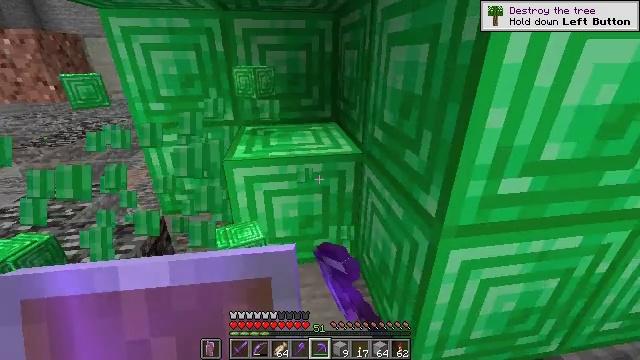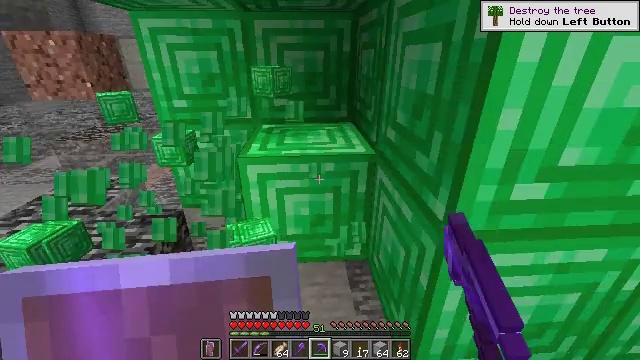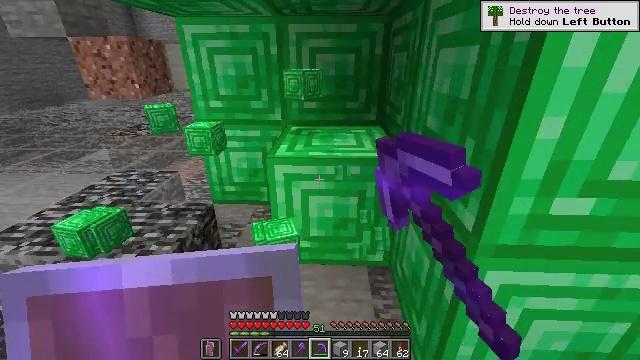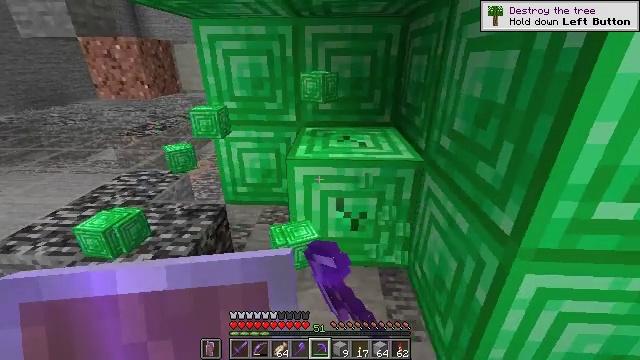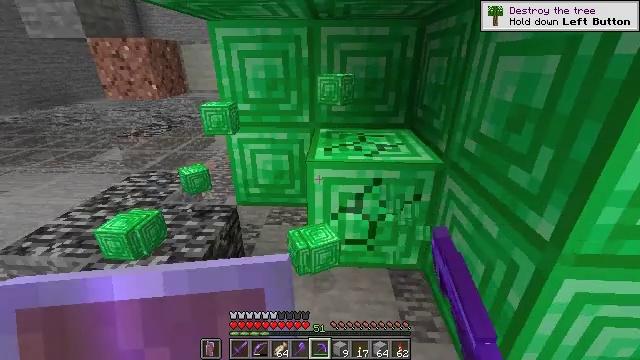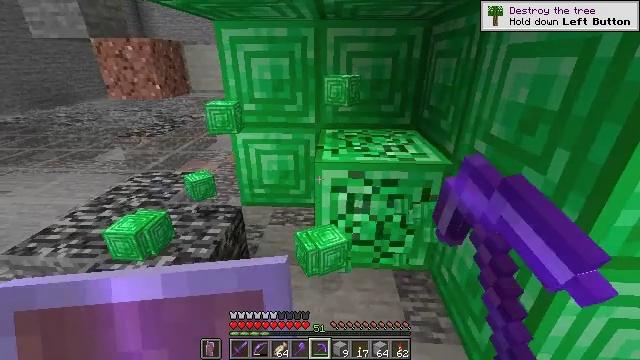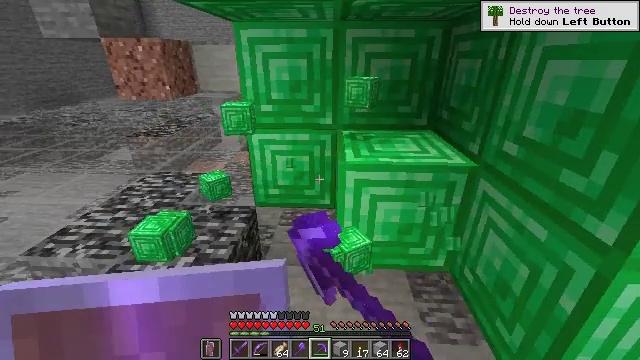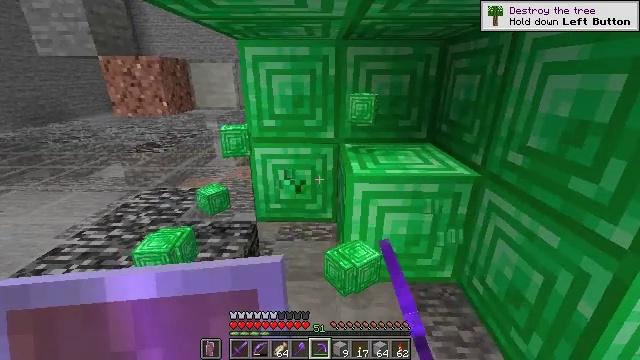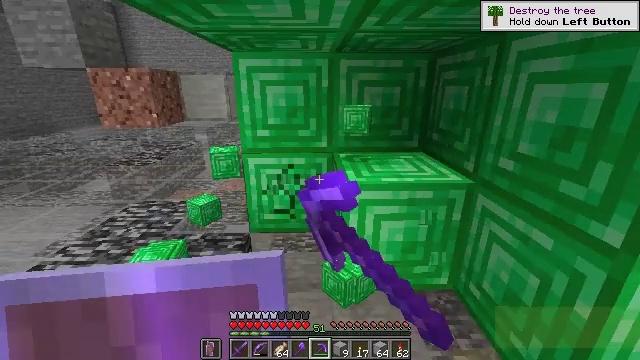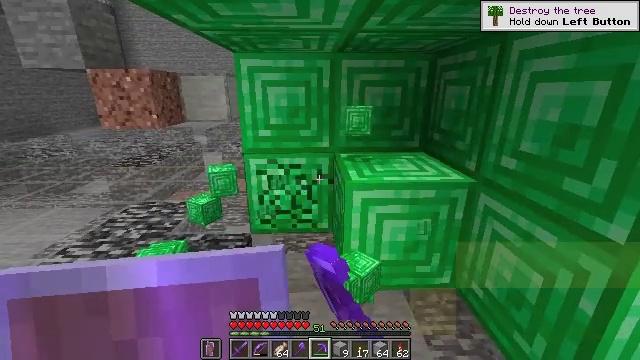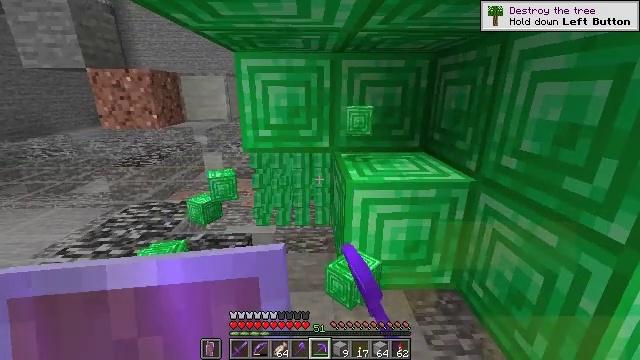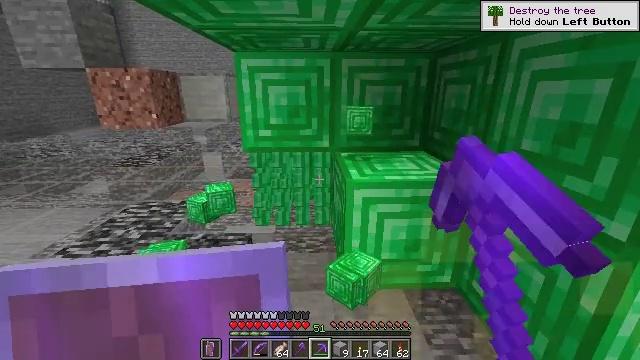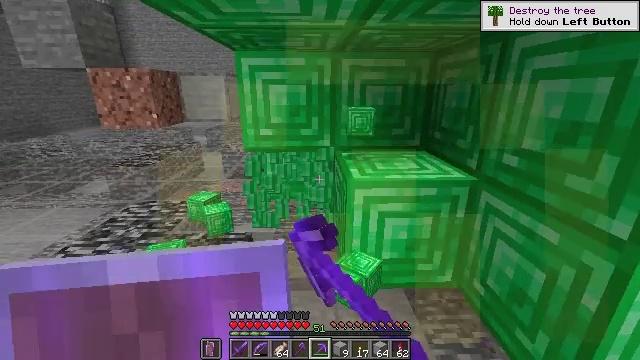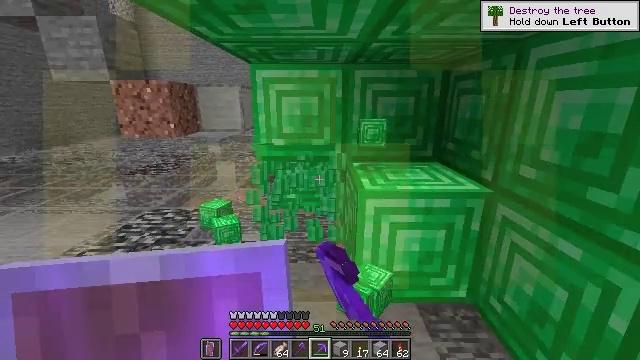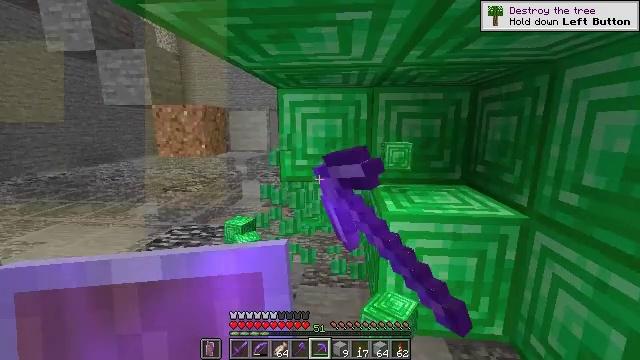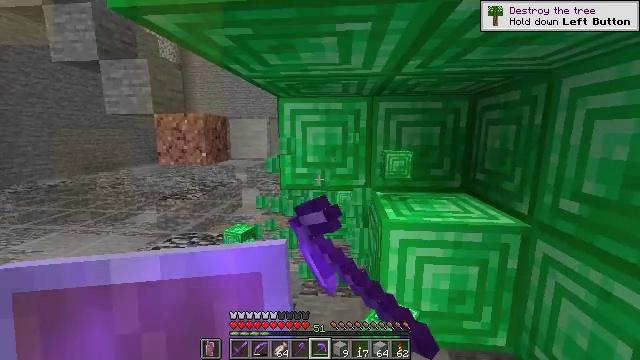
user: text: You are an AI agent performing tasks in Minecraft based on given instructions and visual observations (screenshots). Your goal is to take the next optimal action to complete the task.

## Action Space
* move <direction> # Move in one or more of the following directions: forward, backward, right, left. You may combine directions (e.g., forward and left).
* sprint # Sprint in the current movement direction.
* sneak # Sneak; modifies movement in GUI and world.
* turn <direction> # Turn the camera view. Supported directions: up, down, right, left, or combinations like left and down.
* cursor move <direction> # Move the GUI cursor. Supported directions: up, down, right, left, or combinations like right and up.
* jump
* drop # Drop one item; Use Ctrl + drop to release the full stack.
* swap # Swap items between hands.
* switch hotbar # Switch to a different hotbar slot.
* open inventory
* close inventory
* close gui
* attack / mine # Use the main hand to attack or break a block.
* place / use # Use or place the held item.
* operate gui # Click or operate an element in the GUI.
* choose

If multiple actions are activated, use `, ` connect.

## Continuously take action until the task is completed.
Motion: motion action
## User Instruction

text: Mine the emerald block.
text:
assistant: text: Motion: turn left, attack / mine
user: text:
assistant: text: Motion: move left, turn left, attack / mine
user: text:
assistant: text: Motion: move left, attack / mine
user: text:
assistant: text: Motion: move left, attack / mine
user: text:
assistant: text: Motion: move left, attack / mine
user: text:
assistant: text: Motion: attack / mine
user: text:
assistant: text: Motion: turn right and up, attack / mine
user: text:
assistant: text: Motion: turn right and up, attack / mine
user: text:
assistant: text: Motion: attack / mine
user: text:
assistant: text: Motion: attack / mine
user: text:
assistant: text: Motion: attack / mine
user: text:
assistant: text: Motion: attack / mine
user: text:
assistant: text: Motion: turn left and up, attack / mine
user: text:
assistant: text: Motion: turn left and up, attack / mine
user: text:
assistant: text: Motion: turn up, attack / mine
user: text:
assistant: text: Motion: turn right and up, attack / mine
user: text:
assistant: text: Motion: turn right and up, attack / mine
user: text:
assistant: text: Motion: turn right, attack / mine
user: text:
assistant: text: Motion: turn right, attack / mine
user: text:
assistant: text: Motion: attack / mine
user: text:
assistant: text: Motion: attack / mine
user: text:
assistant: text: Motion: move right, attack / mine
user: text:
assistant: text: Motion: move right, attack / mine
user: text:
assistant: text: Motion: move right, attack / mine
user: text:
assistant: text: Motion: attack / mine